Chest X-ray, AP view. Patient: 60 years old, sex M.
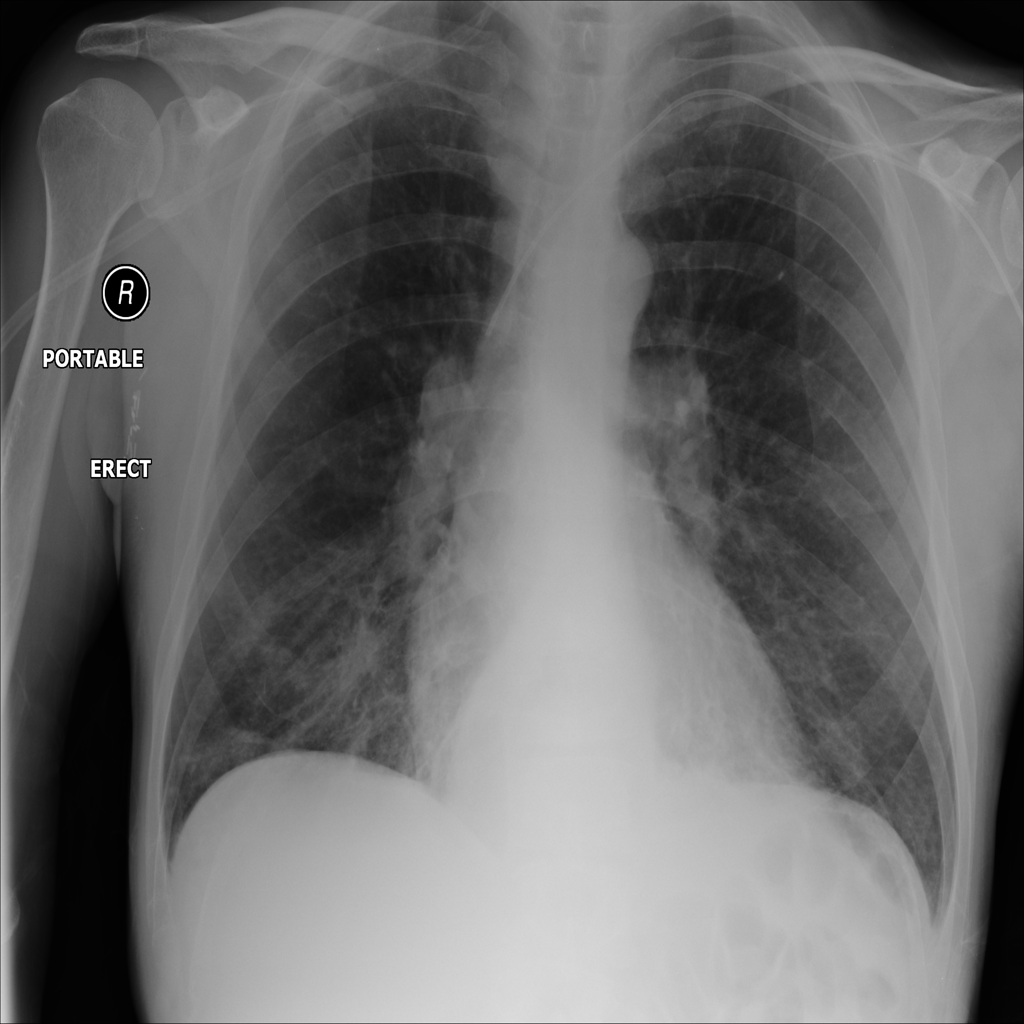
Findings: Infiltration